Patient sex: M
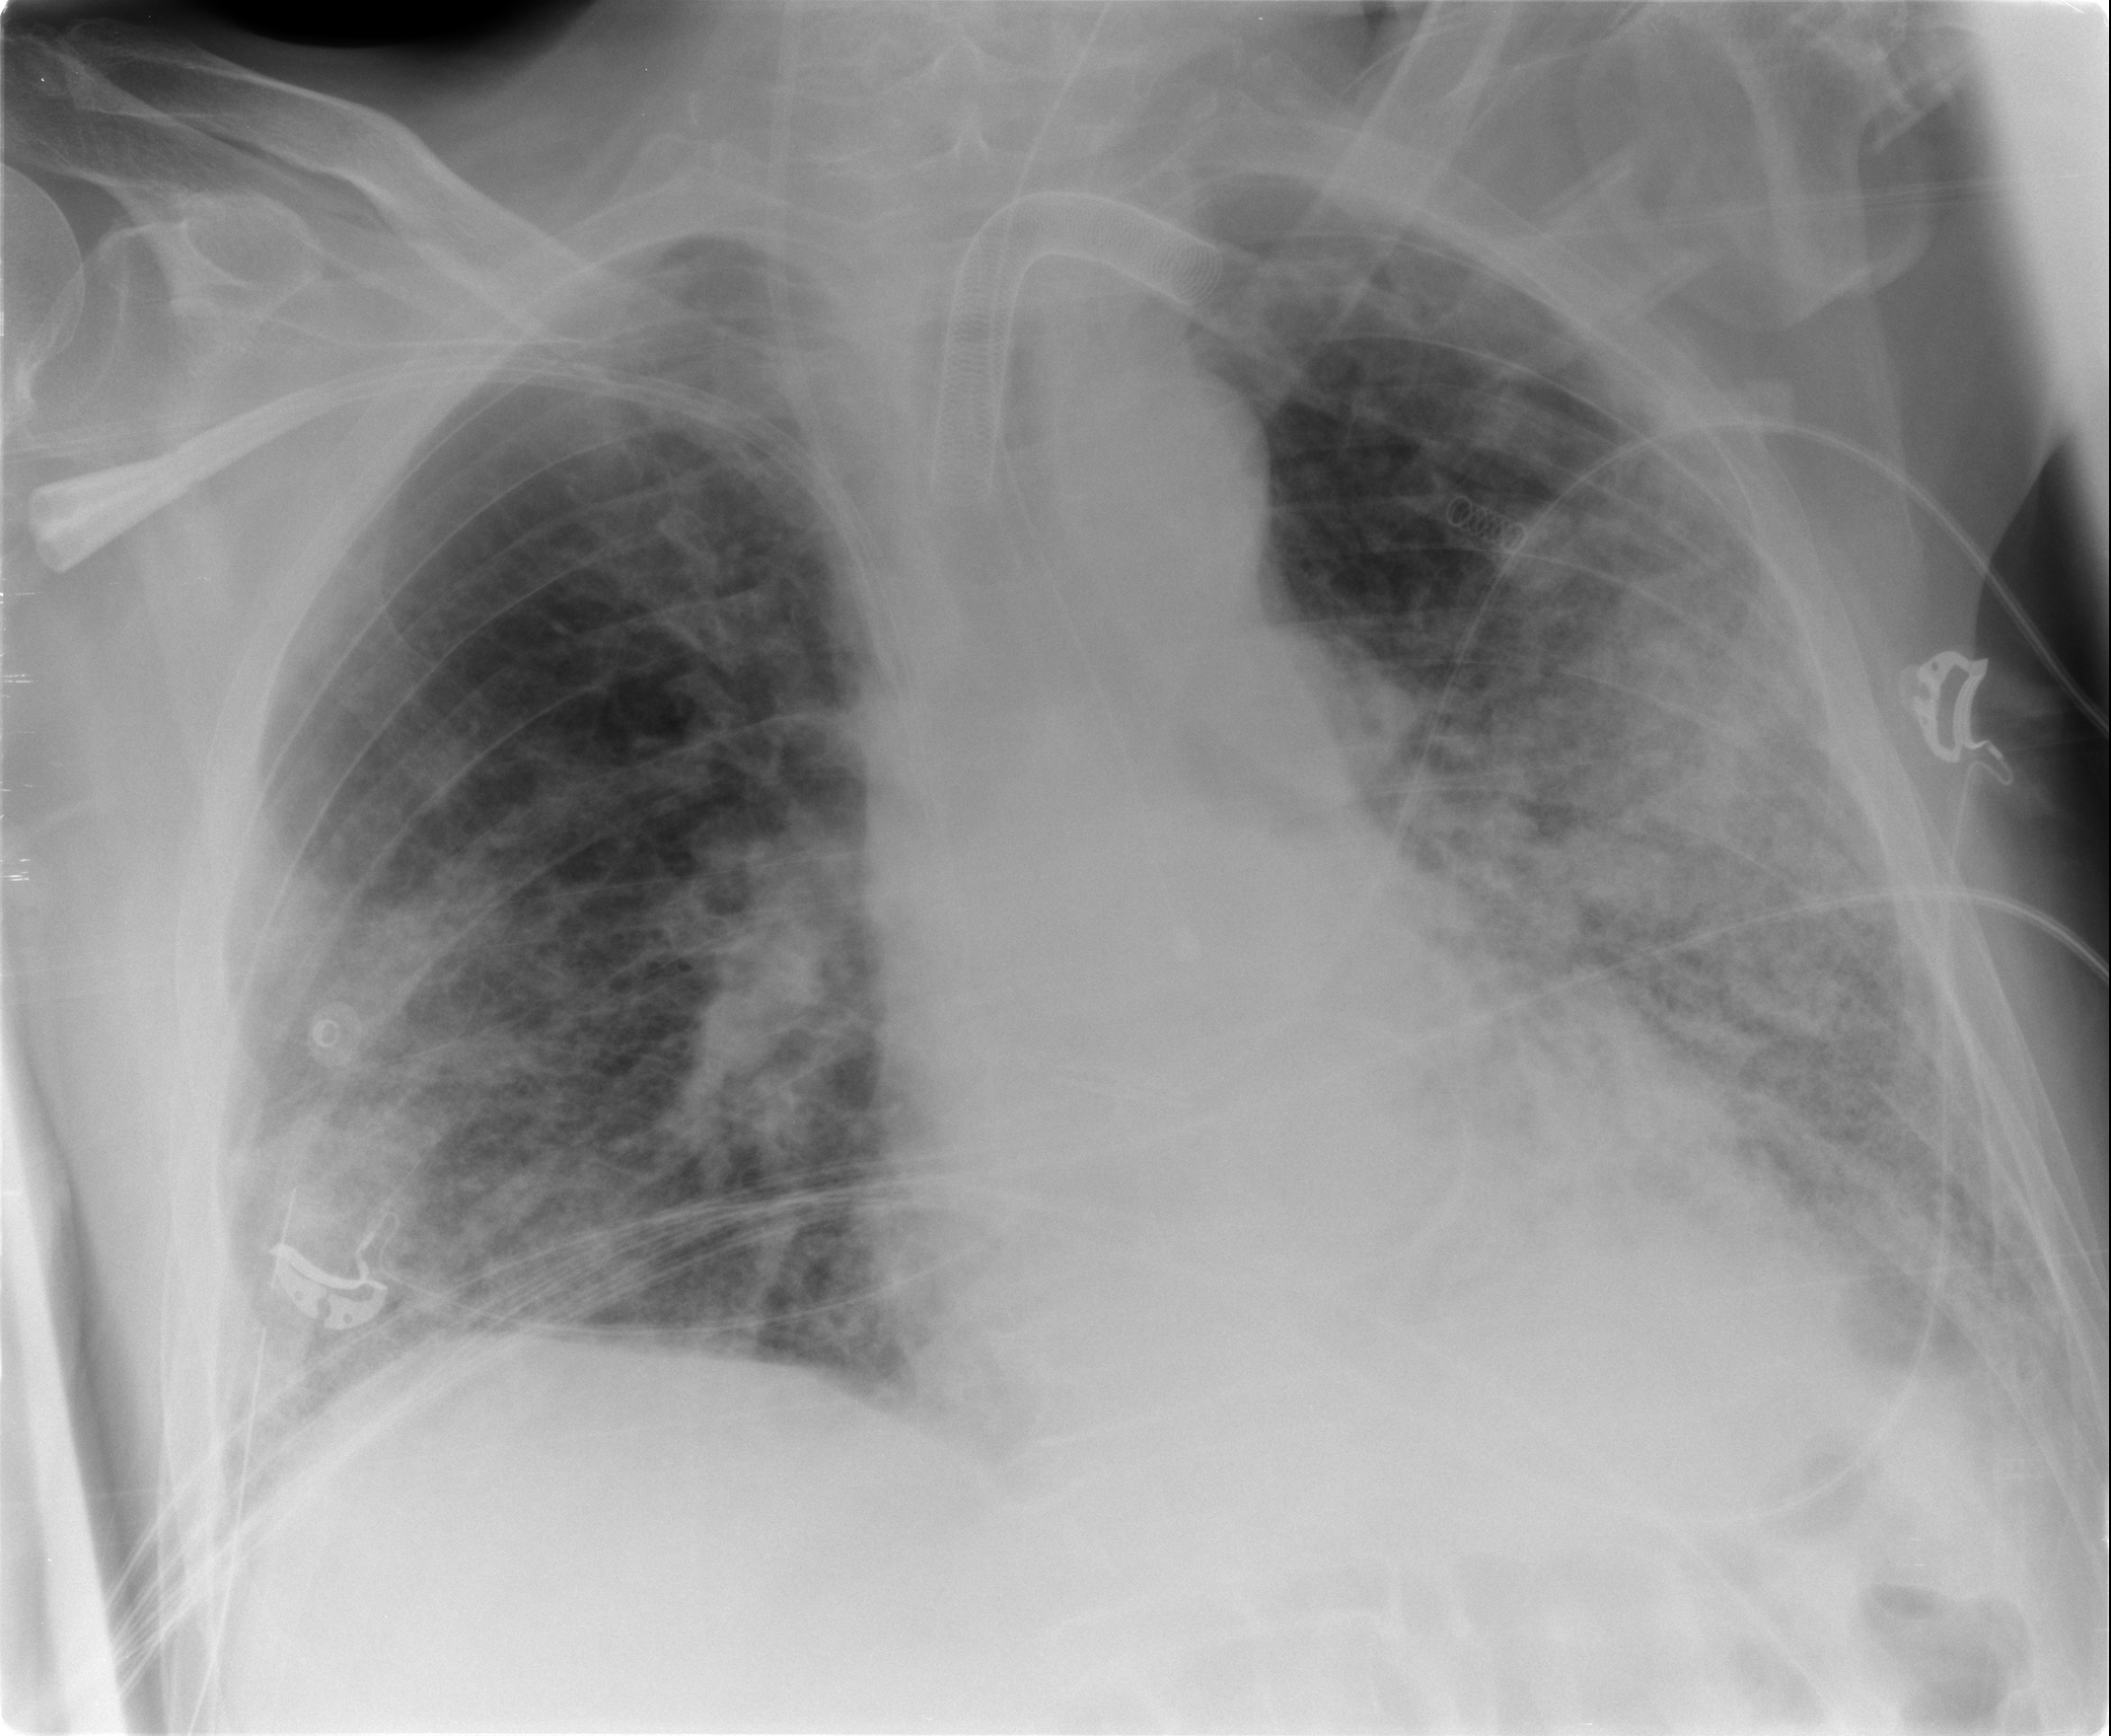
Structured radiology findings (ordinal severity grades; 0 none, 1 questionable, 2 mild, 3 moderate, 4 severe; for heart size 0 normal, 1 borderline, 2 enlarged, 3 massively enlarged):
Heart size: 0
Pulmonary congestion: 0
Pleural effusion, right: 1
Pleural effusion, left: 2
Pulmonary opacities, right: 3
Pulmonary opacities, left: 3
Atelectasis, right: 2
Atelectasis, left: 3